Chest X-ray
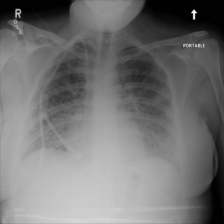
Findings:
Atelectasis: negative
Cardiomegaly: negative
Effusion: negative
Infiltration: negative
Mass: negative
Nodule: negative
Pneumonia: negative
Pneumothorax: negative
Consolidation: negative
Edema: negative
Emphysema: negative
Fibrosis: negative
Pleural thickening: negative
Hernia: negative